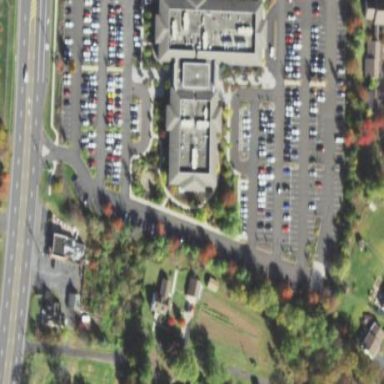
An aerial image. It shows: Clinic building providing healthcare services.